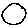
Label: circle